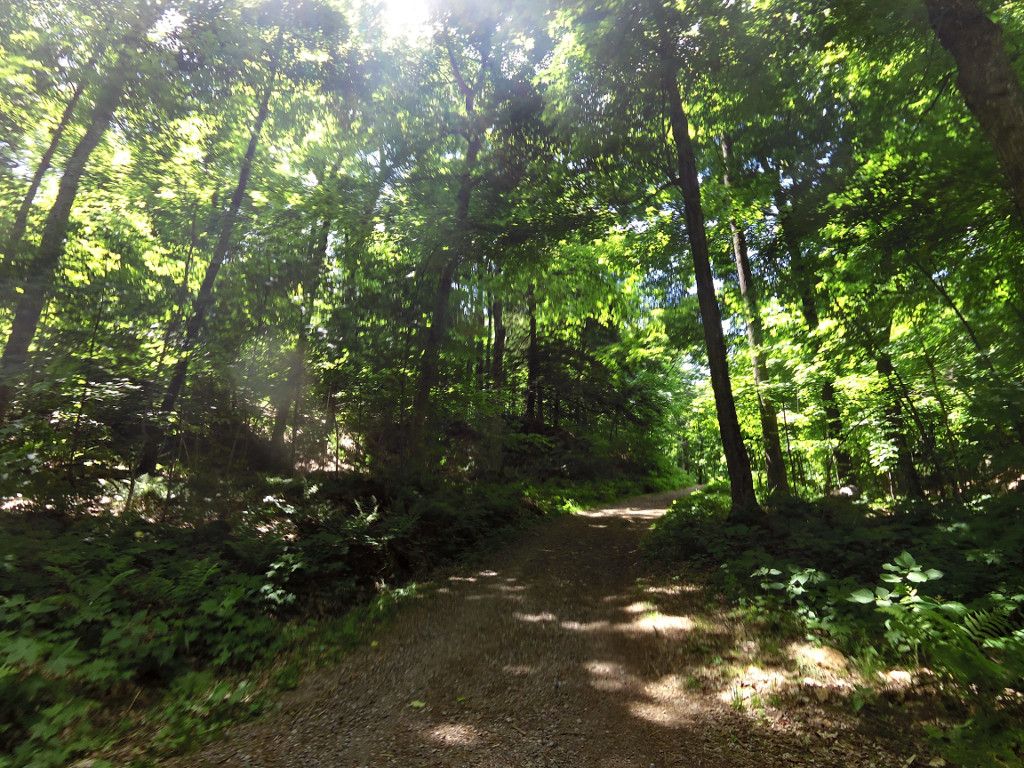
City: ottawa-gatineau